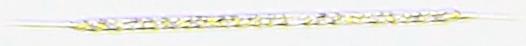
Label: Rhizosolenia